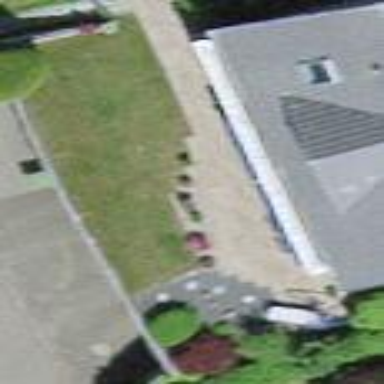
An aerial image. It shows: Parking area.